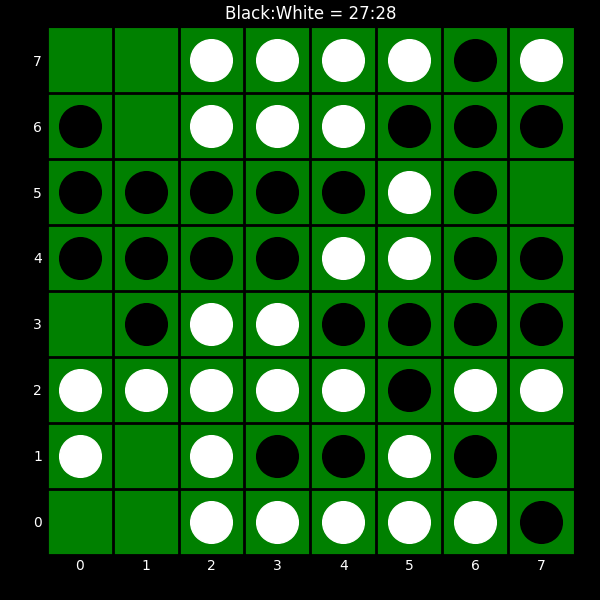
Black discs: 27
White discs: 28